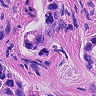
Metastatic tissue present: yes